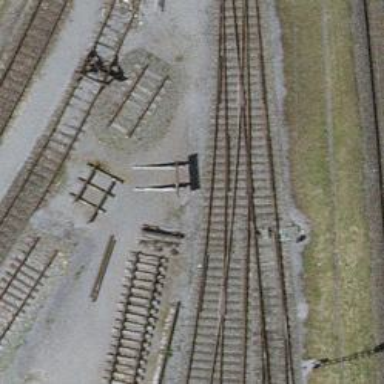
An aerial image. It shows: Railway switch.